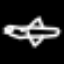
Label: airplane